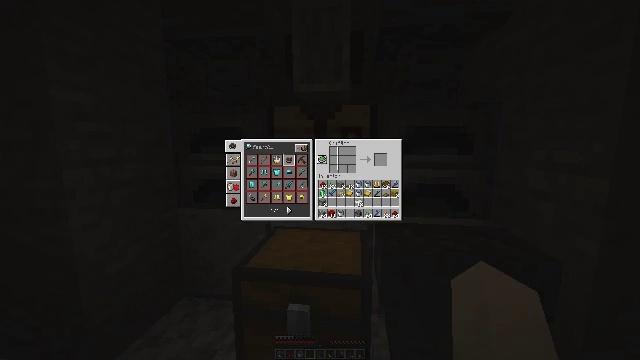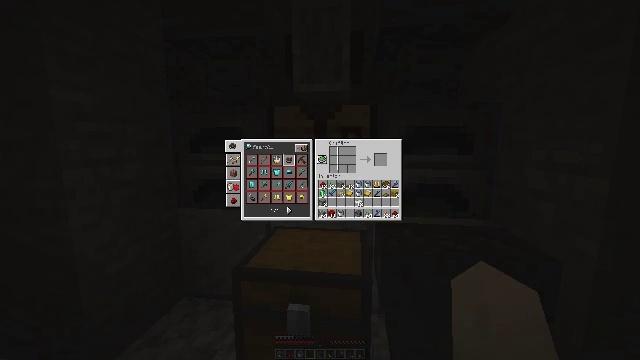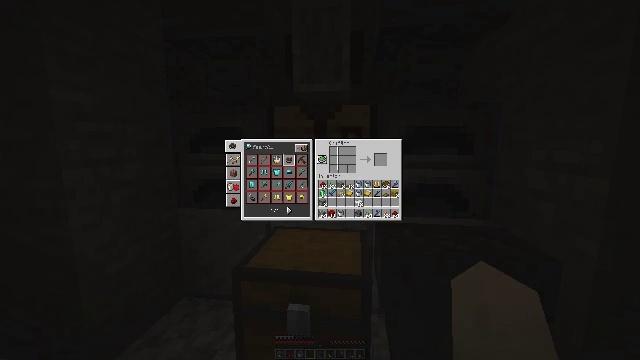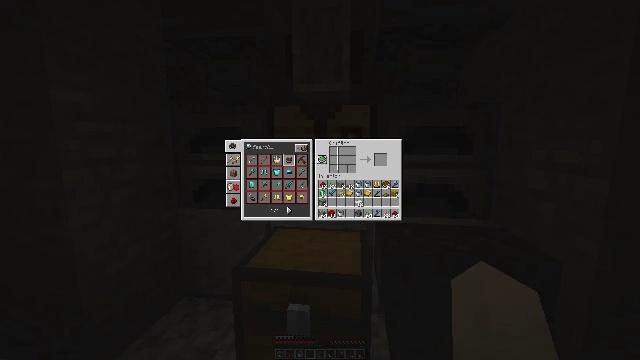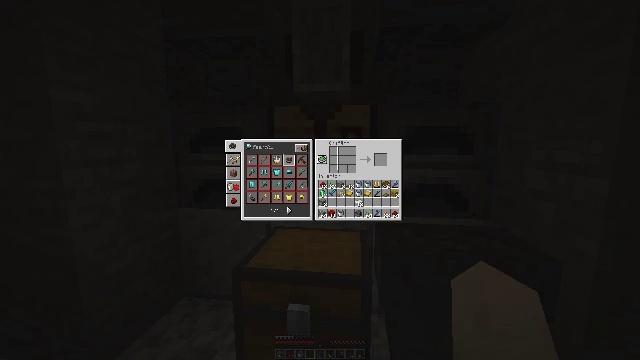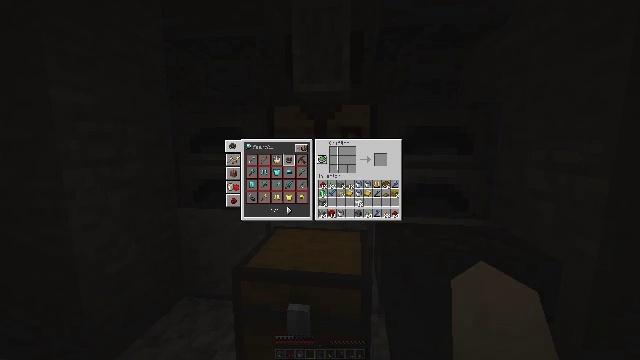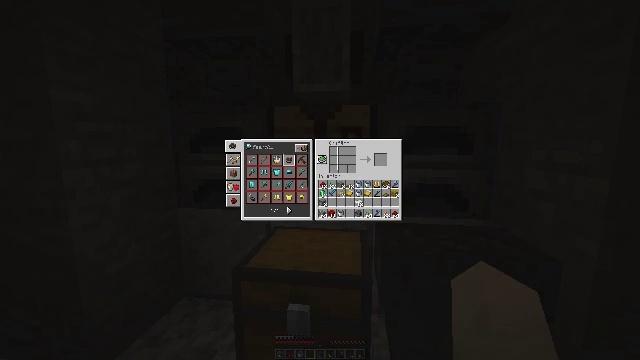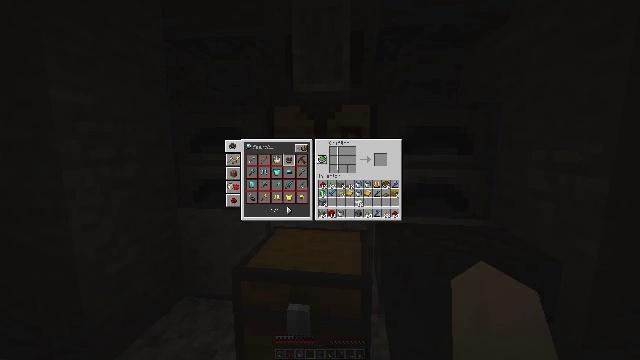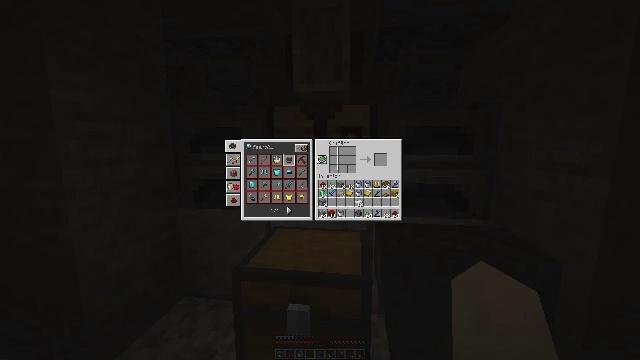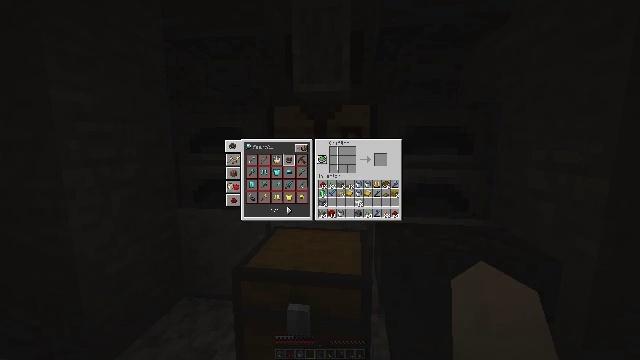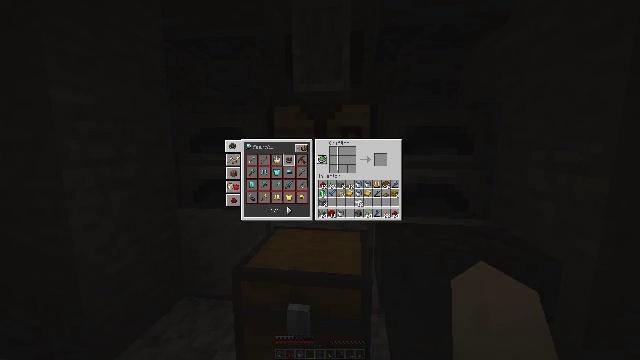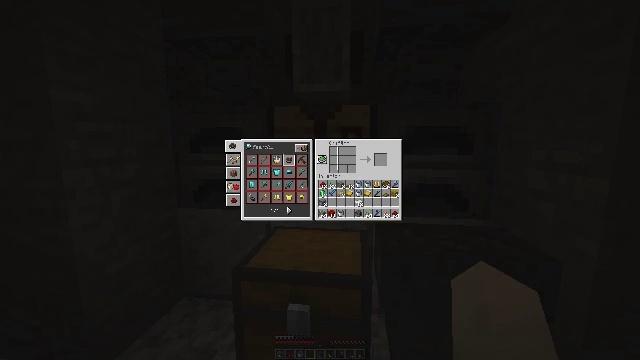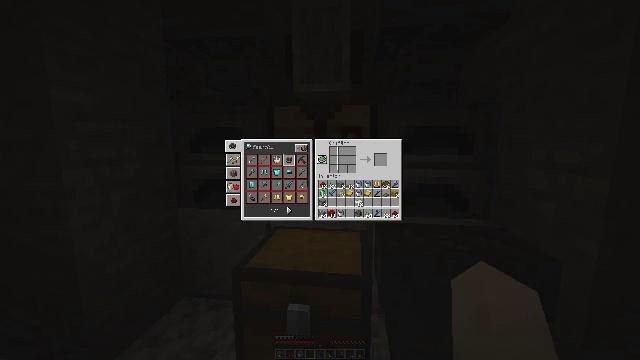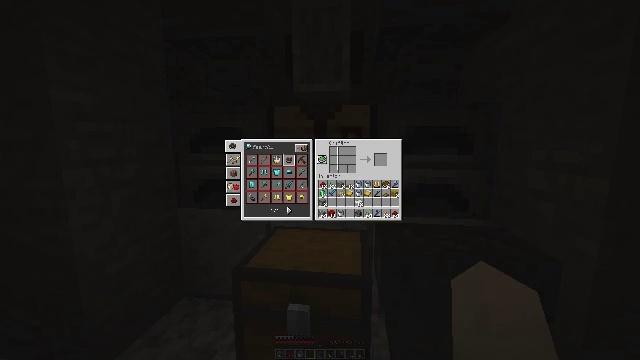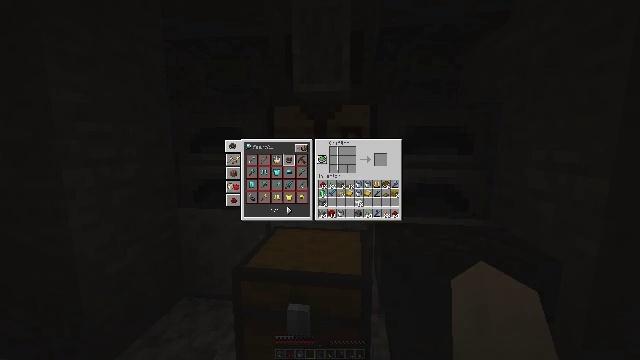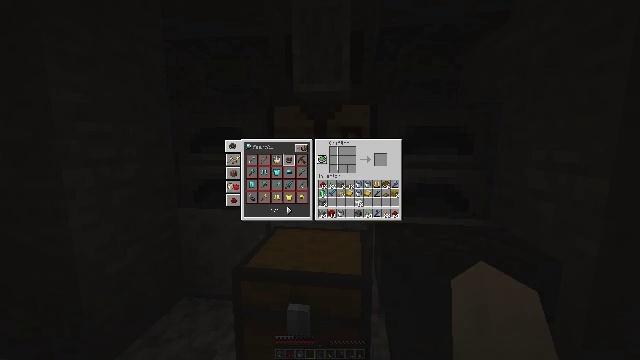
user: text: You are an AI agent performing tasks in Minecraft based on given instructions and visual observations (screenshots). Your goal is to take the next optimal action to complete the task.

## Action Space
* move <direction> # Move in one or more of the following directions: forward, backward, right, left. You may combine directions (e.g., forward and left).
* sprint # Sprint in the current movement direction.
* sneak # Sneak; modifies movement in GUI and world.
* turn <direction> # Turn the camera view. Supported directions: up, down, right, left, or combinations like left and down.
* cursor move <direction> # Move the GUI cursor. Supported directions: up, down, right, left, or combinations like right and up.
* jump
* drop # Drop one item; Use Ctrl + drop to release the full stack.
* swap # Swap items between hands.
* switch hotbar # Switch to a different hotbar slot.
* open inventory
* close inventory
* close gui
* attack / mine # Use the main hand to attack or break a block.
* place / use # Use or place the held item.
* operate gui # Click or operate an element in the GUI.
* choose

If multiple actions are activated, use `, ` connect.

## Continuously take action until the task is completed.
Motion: motion action
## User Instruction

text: Gather the grindstone to use later.
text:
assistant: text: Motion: no_op
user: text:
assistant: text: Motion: no_op
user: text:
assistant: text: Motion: no_op
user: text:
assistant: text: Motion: no_op
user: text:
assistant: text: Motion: no_op
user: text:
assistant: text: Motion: no_op
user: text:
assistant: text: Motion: no_op
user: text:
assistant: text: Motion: no_op
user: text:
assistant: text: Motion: no_op
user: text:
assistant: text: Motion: no_op
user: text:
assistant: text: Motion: no_op
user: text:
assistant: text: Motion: no_op
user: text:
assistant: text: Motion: no_op
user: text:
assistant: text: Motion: no_op
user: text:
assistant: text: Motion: no_op
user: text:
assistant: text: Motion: no_op
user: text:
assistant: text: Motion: no_op
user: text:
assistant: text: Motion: no_op
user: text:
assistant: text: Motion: no_op
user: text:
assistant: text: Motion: no_op
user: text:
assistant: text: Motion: no_op
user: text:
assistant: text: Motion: no_op
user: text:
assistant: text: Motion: open inventory
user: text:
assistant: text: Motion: open inventory
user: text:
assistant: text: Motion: turn right and down, open inventory
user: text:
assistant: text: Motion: move forward, turn right, open inventory
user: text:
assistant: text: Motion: move forward, turn right
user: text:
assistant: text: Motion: move forward, turn right and up
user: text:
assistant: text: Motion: move forward, turn left
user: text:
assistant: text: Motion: move forward